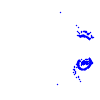
Particle: electron